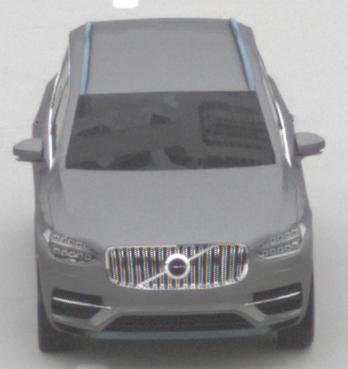
Make: Volvo
Model: XC90 B5
Detailed model: XC90 (L)
Model produced from: 2019/08
Model produced until: 2020/04
Doors: 5
Color: gray
Road condition: dry road
Daytime: midday
Contrast: low contrast